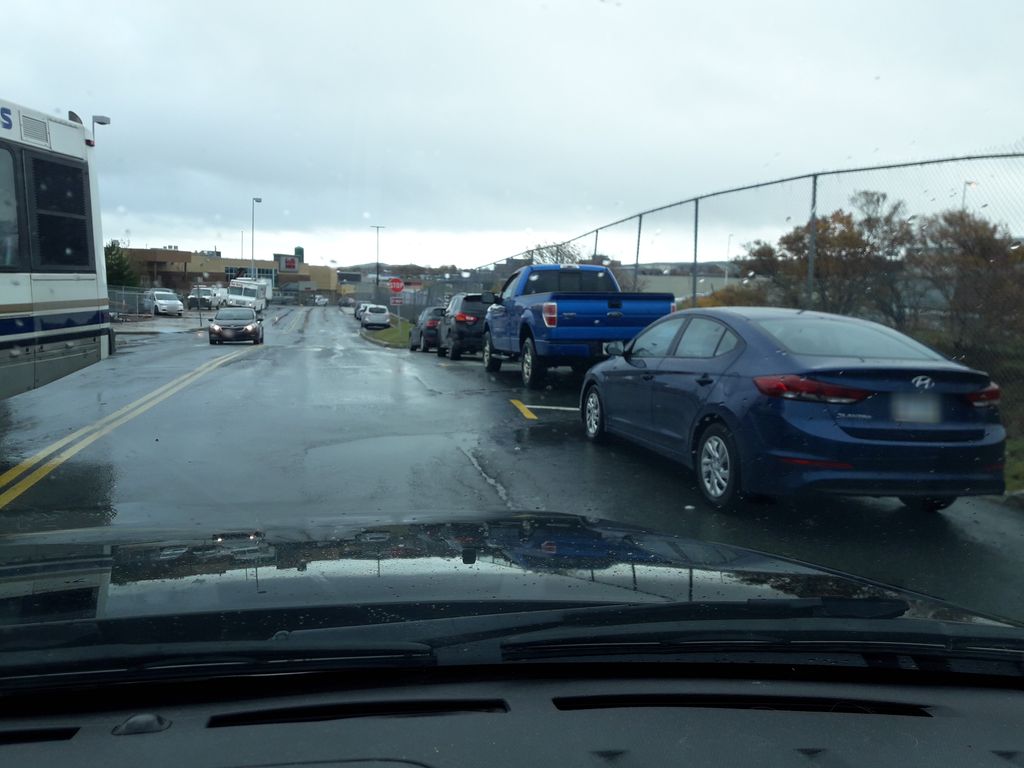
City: st_johns